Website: bh-photo
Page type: customer-info-address
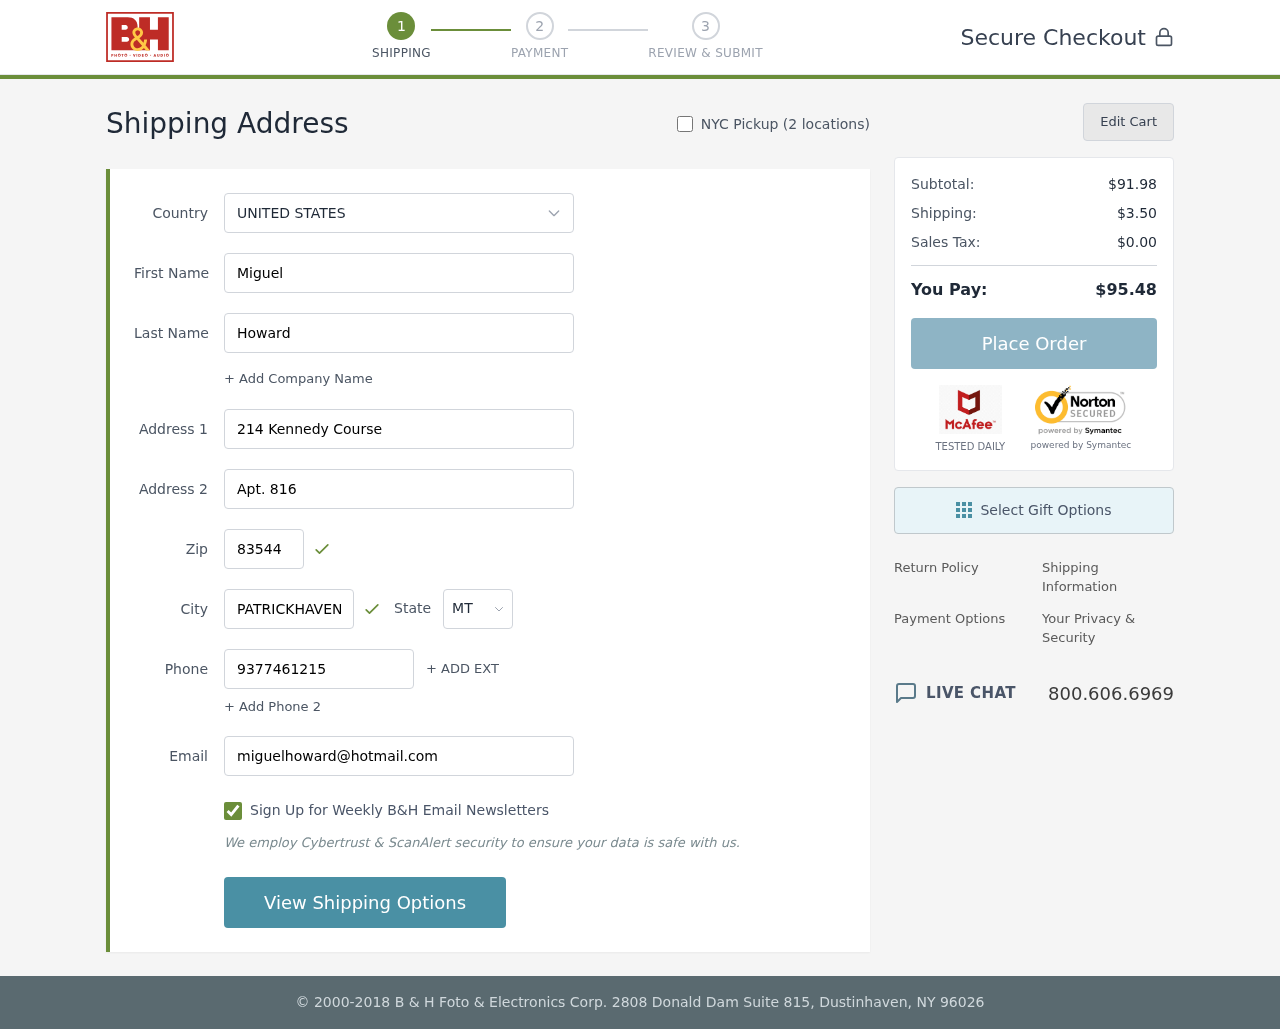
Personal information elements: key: PII_CITY
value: Patrickhaven
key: PII_COUNTRY
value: United States
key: PII_EMAIL
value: miguelhoward@hotmail.com
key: PII_FIRSTNAME
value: Miguel
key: PII_LASTNAME
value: Howard
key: PII_PHONE
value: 9377461215
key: PII_POSTCODE
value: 83544
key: PII_STATE_ABBR
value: MT
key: PII_STREET
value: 214 Kennedy Course
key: PII_STREET2
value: Apt. 816
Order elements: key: ORDER_SUBTOTAL
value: $91.98
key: ORDER_SHIPPING_COST
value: $3.50
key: ORDER_TAX
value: $0.00
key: ORDER_TOTAL
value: $95.48